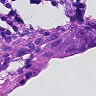
Metastatic tissue present: yes